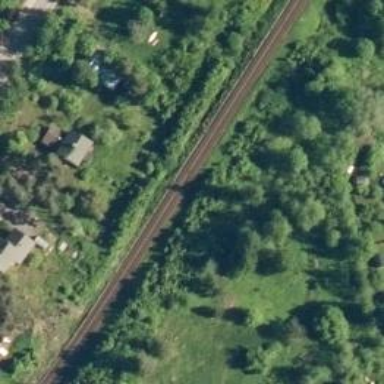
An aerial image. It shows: Railway with continuous electrified contact lines.